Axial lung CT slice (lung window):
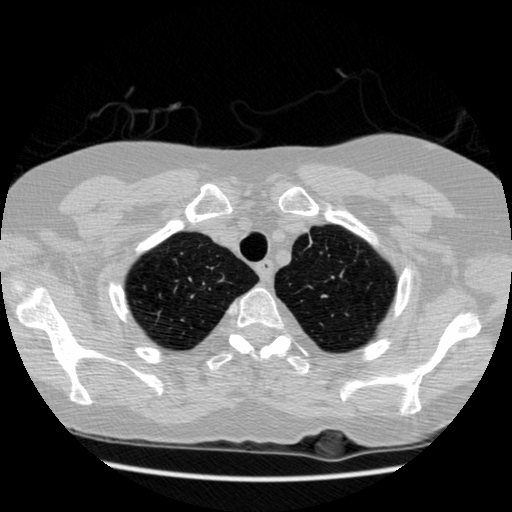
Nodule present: no